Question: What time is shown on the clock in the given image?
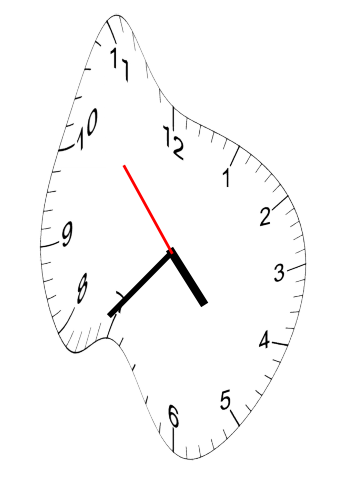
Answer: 04:36:53